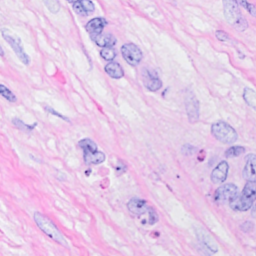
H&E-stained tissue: Breast